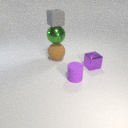
large green metal sphere above large brown rubber sphere